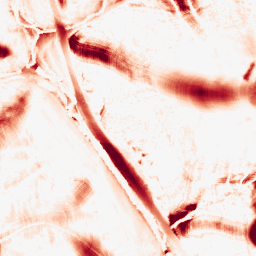
Category: morphological
Decomposition family: morphological_ellipse
Decomposition parameters: operation: opening
width: 50
height: 50
Upsampling method: quadratic
Upsampling parameters: scale: 2
Upsampling scale: 2